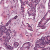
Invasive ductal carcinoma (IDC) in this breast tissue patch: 1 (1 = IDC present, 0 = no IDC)